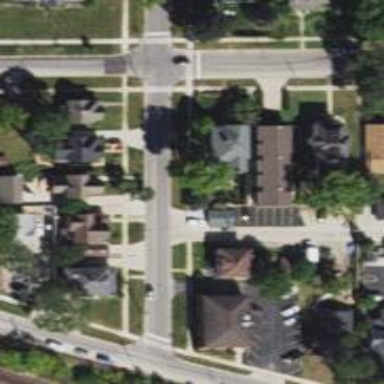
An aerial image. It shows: Alley classified as service road.